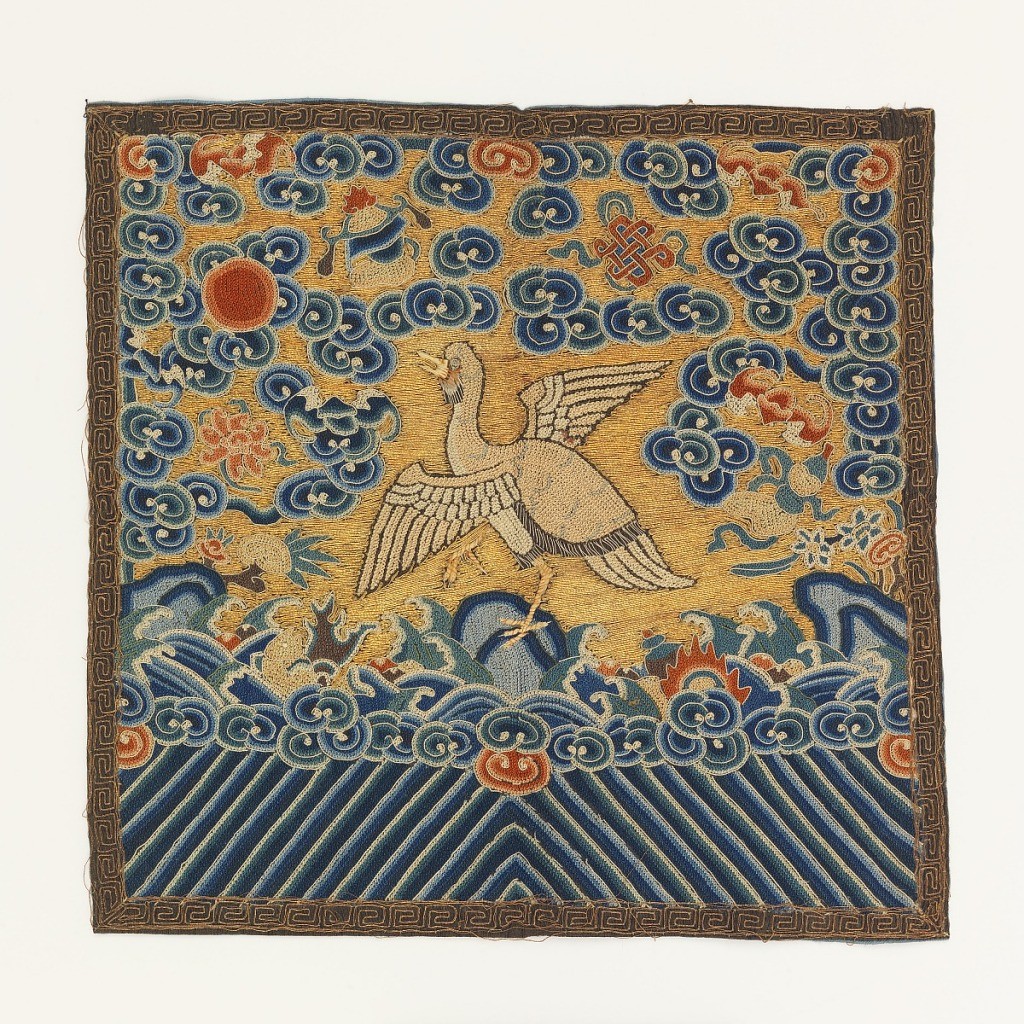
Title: Rank badge
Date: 18th century
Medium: silk and metallic yarns Technique: Pekin stitch and couching on satin weave ground
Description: Mandarin square (P'u tzu) for civil official of the eighth rank.  Embroidery in colored silks and gold thread shows quail against a golden sky, with cloud and water forms and auspicious symbols. Lined with blue silk.